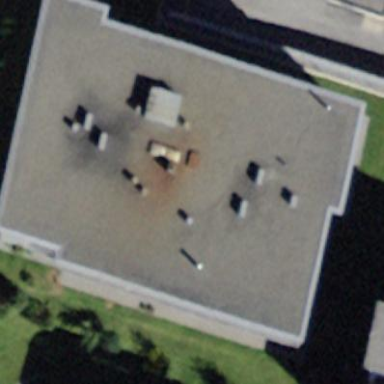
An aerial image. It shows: Flat-roofed building.